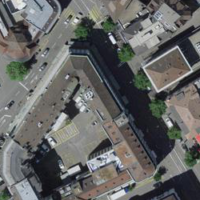
EUNIS habitat code: 54
Species observed at this site:
Passer domesticus
Columba livia